問題: ∠ACB=90°、AC<BCである直角三角形ABCがあり、点Cから直線ABにおろした垂線の足をP、∠ACBの二等分線と直線ABの交点をQとします。AQ=3、BQ=4のとき、線分PQの長さはいくつですか。
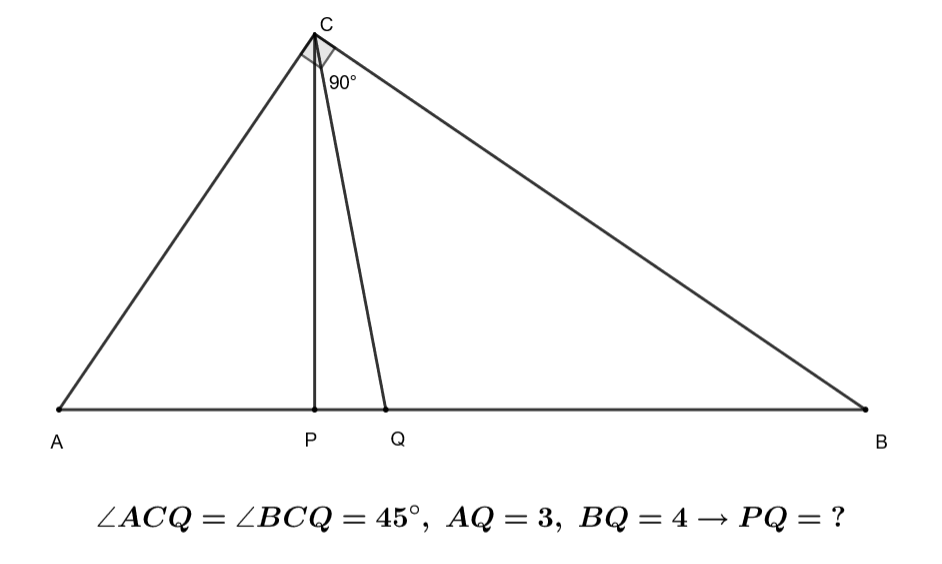
解答: AP:BP=(3-PQ):(4+PQ)=AC^2:BC^2=3^2:4^2=9:16であるから解答は12/25。
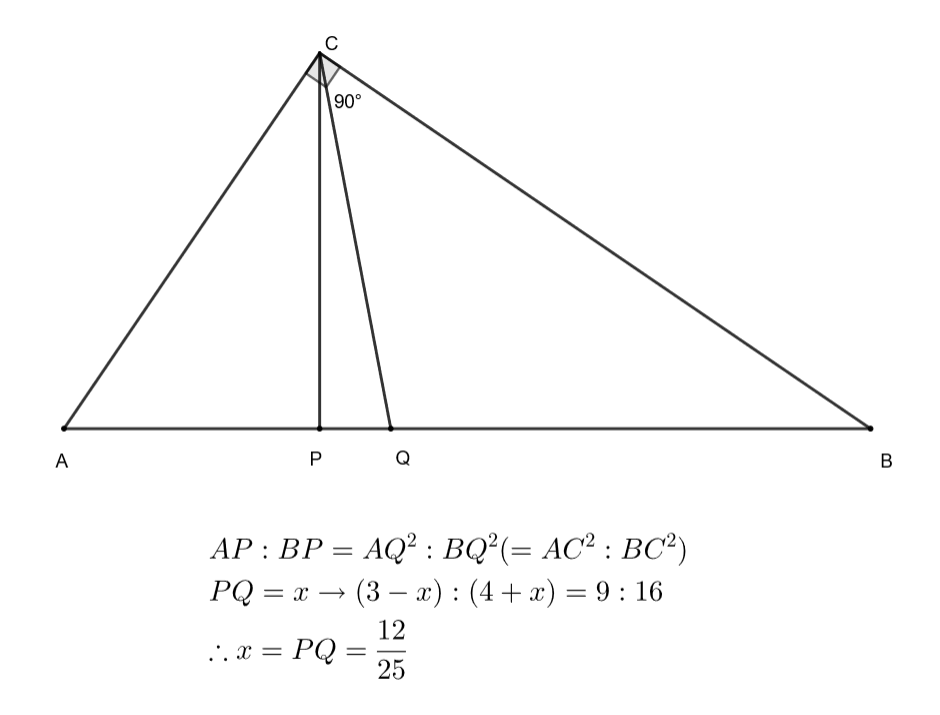
答え: 12/25
タグ: 相似、角の二等分線